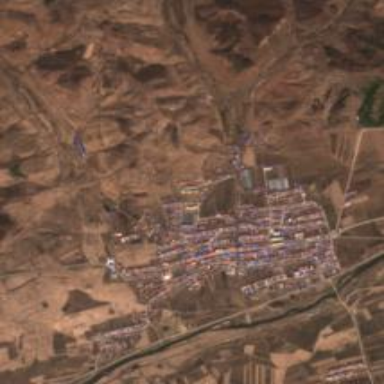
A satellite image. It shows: Ethnic township within town.